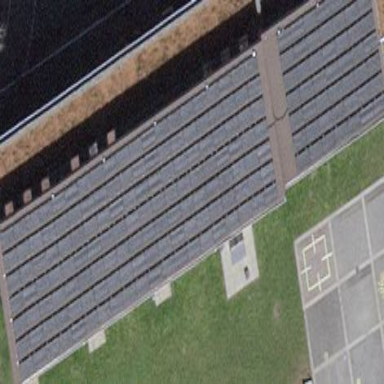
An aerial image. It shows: Solar power generator using photovoltaic panels.